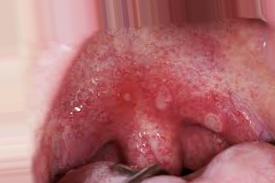
Condition: Mouth Ulcer